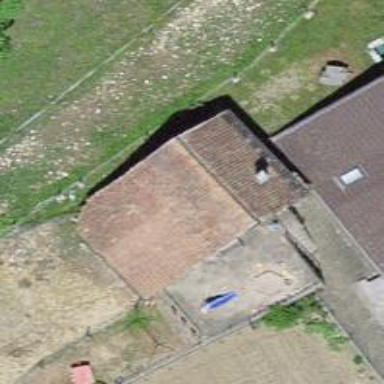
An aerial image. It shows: Barn.